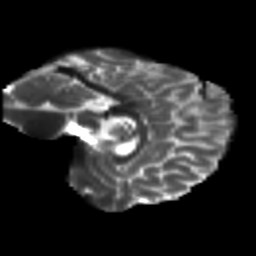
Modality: T2w
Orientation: sagittal
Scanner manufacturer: siemens
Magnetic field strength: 3 T
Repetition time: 8.8 s
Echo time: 0.085 s